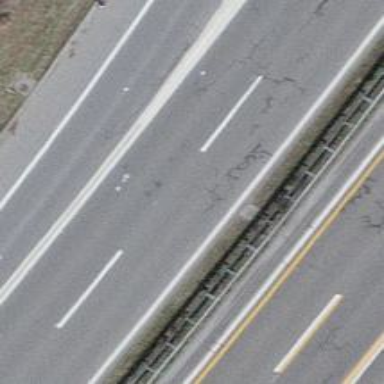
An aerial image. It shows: Asphalt motorway link.